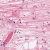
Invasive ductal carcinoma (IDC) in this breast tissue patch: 1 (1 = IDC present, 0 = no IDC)